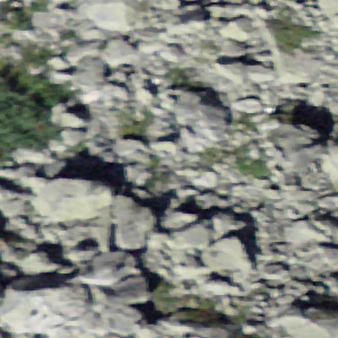
Label: bouldering_area